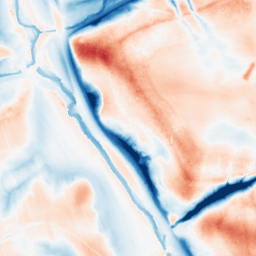
Category: edge_preserving
Decomposition family: guided
Decomposition parameters: radius: 16
eps: 0.1
Upsampling method: cubic_catmull_rom
Upsampling parameters: scale: 4
Upsampling scale: 4